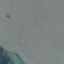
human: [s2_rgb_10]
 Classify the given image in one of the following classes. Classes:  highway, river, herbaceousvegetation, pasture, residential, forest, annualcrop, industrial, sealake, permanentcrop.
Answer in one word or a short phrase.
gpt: SeaLake